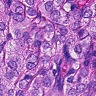
Metastatic tissue present: yes